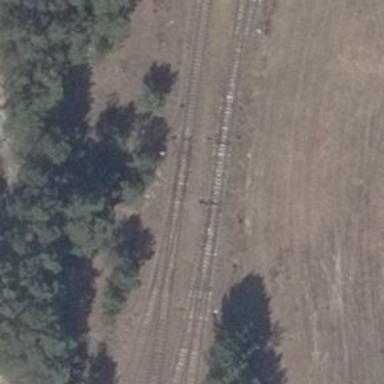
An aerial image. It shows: Railway switch with the turnout side on the right.